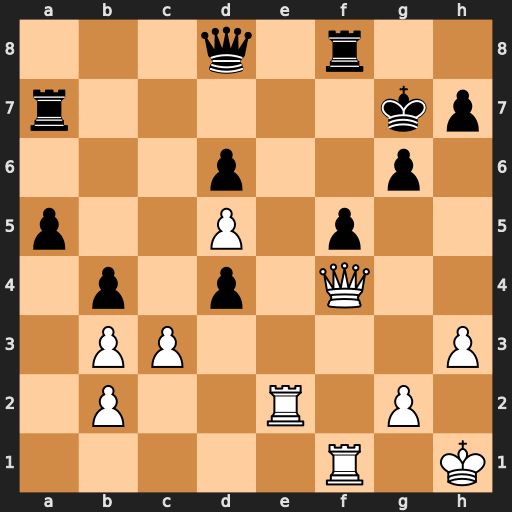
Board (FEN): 3q1r2/r5kp/3p2p1/p2P1p2/1p1p1Q2/1PP4P/1P2R1P1/5R1K
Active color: w
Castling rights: -
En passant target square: -
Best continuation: Qxd4+ Kg8 Qxa7